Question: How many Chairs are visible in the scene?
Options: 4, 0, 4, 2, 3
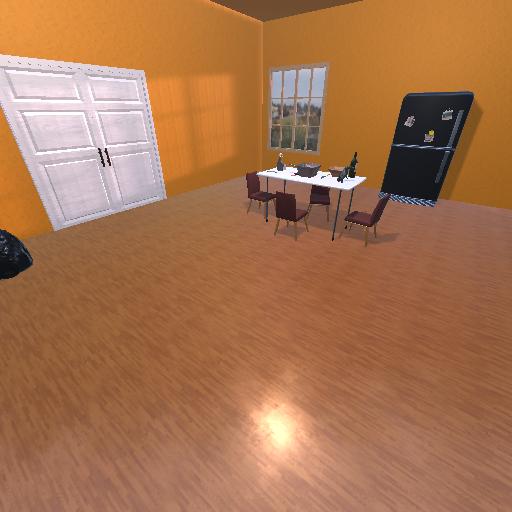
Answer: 4